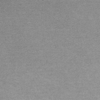
Label: dusty